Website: walmart
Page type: cart
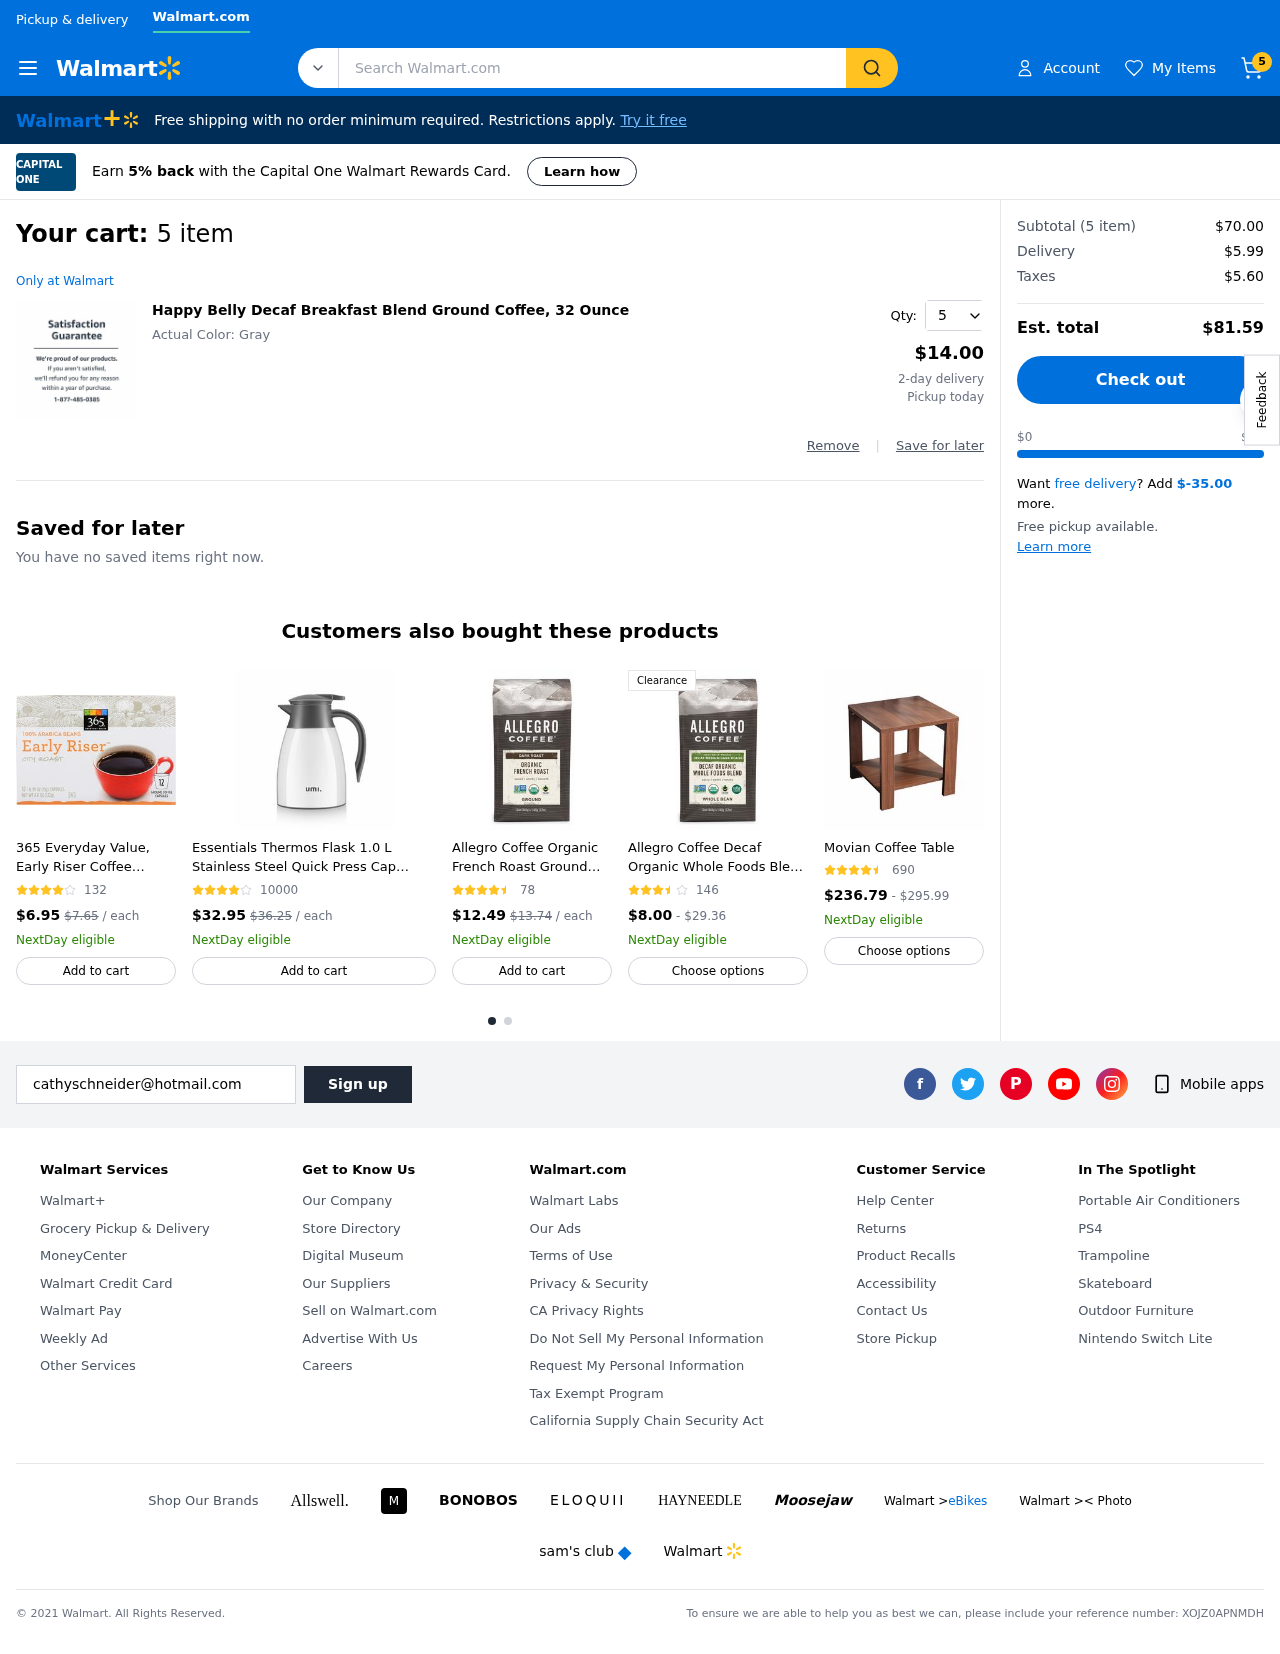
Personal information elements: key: PII_EMAIL
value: cathyschneider@hotmail.com
Product elements: key: PRODUCT1_NAME
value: Happy Belly Decaf Breakfast Blend Ground Coffee, 32 Ounce
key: PRODUCT1_PRICE
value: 14
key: PRODUCT1_QUANTITY
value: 5
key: PRODUCT2_NAME
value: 365 Everyday Value, Early Riser Coffee Capsules, 12 ct
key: PRODUCT2_NUM_RATINGS
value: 132
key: PRODUCT2_PRICE
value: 6.95
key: PRODUCT3_NAME
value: Essentials Thermos Flask 1.0 L Stainless Steel Quick Press Cap 100% Leak Proof for Tea or Coffee Pre
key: PRODUCT3_NUM_RATINGS
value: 10000
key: PRODUCT3_PRICE
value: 32.95
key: PRODUCT4_NAME
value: Allegro Coffee Organic French Roast Ground Coffee, 12 Ounce
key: PRODUCT4_NUM_RATINGS
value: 78
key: PRODUCT4_PRICE
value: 12.49
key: PRODUCT5_NAME
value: Allegro Coffee Decaf Organic Whole Foods Blend Ground Coffee, 12 Ounce
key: PRODUCT5_NUM_RATINGS
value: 146
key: PRODUCT5_PRICE
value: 8
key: PRODUCT6_NAME
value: Movian Coffee Table
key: PRODUCT6_NUM_RATINGS
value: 690
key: PRODUCT6_PRICE
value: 236.79
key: PRODUCT2_ORIGINAL_PRICE
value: $7.65
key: PRODUCT3_ORIGINAL_PRICE
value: $36.25
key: PRODUCT4_ORIGINAL_PRICE
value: $13.74
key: PRODUCT5_PRICE_MAX
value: $29.36
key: PRODUCT6_PRICE_MAX
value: $295.99
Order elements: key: ORDER_NUM_ITEMS
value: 5
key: ORDER_NUM_ITEMS
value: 5 item
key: ORDER_SUBTOTAL
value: $70.00
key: ORDER_SHIPPING_COST
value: $5.99
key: ORDER_TAX
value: $5.60
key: ORDER_TOTAL
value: $81.59
Search elements: key: HEADER_SEARCH
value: Search Walmart.com